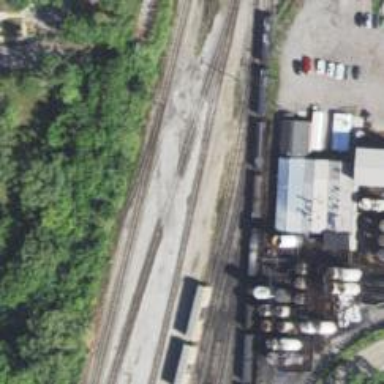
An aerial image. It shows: Railway yard in service.